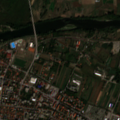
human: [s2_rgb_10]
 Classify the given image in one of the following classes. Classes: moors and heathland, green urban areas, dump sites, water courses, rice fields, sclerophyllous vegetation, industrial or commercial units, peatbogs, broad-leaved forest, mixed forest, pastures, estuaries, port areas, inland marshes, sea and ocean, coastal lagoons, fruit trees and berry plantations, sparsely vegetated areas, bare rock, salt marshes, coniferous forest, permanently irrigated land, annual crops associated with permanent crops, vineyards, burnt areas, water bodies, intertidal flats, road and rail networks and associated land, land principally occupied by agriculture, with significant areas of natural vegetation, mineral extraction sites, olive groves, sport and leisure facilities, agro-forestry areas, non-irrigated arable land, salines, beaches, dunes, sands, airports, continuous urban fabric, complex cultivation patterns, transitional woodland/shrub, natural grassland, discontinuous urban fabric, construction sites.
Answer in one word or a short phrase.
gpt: discontinuous urban fabric, non-irrigated arable land, land principally occupied by agriculture, with significant areas of natural vegetation, water courses